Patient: sex M, age 29
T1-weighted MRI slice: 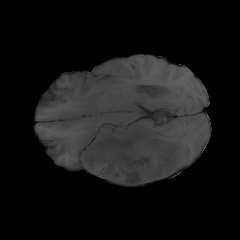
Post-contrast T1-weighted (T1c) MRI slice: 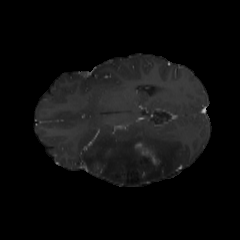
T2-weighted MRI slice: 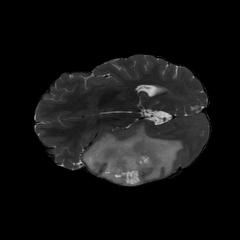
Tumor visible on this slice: yes
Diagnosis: Astrocytoma, IDH-mutant
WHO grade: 4